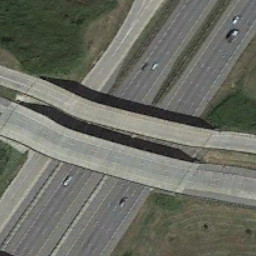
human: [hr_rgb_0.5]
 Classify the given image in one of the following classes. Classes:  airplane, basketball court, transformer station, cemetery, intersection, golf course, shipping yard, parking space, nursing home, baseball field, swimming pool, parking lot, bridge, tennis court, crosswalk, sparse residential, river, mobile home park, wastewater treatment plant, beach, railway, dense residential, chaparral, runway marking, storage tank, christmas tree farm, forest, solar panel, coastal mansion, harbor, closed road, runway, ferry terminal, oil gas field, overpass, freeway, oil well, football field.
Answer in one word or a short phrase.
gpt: overpass